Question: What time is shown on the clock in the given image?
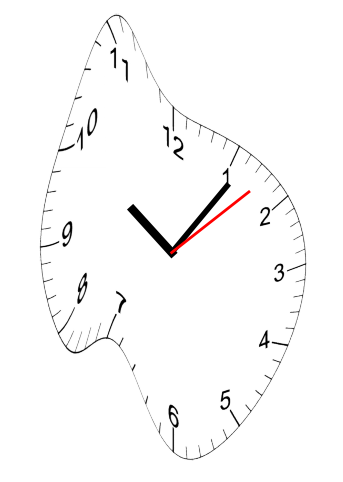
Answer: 10:06:08